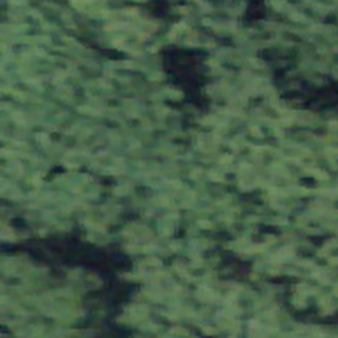
Label: other